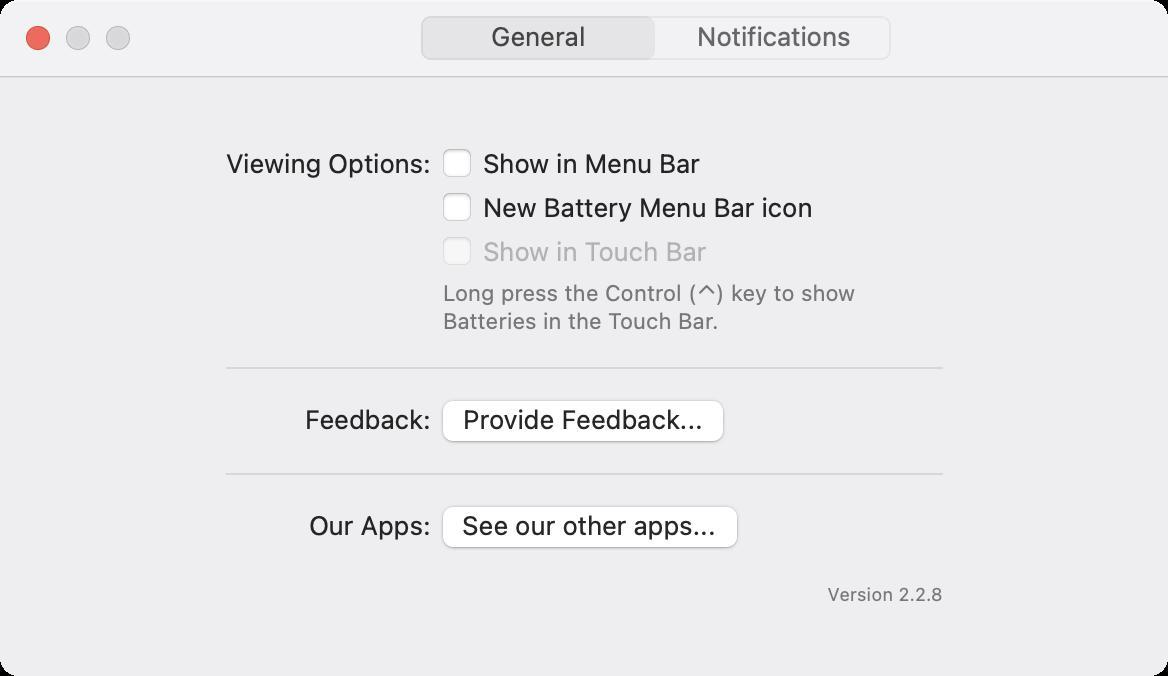
Accessibility tree:
{"name": "General", "role": "AXWindow", "description": null, "role_description": "standard window", "value": null, "position": "375.00;215.00", "size": "584;338", "children": [{"name": null, "role": "AXStaticText", "description": null, "role_description": "text", "value": "Viewing Options:", "position": "111.00;73.50", "size": "106;16", "children": []}, {"name": "Show_in_Menu_Bar", "role": "AXCheckBox", "description": null, "role_description": "checkbox", "value": 0, "position": "219.50;72.50", "size": "135;18", "children": []}, {"name": "New_Battery_Menu_Bar_icon", "role": "AXCheckBox", "description": null, "role_description": "checkbox", "value": 0, "position": "219.50;94.50", "size": "191;18", "children": []}, {"name": "Show_in_Touch_Bar", "role": "AXCheckBox", "description": null, "role_description": "checkbox", "value": 0, "position": "219.50;116.50", "size": "138;18", "children": []}, {"name": null, "role": "AXStaticText", "description": null, "role_description": "text", "value": "Long press the Control (⌃) key to show Batteries in the Touch Bar.", "position": "219.50;139.50", "size": "254;28", "children": []}, {"name": null, "role": "AXStaticText", "description": null, "role_description": "text", "value": "Feedback:", "position": "150.50;201.50", "size": "67;16", "children": []}, {"name": "Provide_Feedback...", "role": "AXButton", "description": null, "role_description": "button", "value": null, "position": "214.50;195.50", "size": "154;32", "children": []}, {"name": null, "role": "AXStaticText", "description": null, "role_description": "text", "value": "Our Apps:", "position": "152.50;254.50", "size": "65;16", "children": []}, {"name": "See_our_other_apps...", "role": "AXButton", "description": null, "role_description": "button", "value": null, "position": "214.50;248.50", "size": "161;32", "children": []}, {"name": null, "role": "AXStaticText", "description": null, "role_description": "text", "value": "Version 2.2.8", "position": "219.50;291.50", "size": "254;11", "children": []}, {"name": null, "role": "AXToolbar", "description": null, "role_description": "toolbar", "value": null, "position": "0.00;0.00", "size": "584;38", "children": [{"name": null, "role": "AXRadioGroup", "description": null, "role_description": "radio group", "value": "{\n    \"name\": null,\n    \"role\": \"AXRadioButton\",\n    \"description\": \"General\",\n    \"role_description\": \"radio button\",\n    \"value\": 1,\n    \"position\": \"209.50;7.00\",\n    \"size\": \"119;25\",\n    \"children\": []\n}", "position": "206.50;0.00", "size": "243;38", "children": [{"name": null, "role": "AXRadioButton", "description": "General", "role_description": "radio button", "value": 1, "position": "209.50;0.00", "size": "119;38", "children": []}, {"name": null, "role": "AXRadioButton", "description": "Notifications", "role_description": "radio button", "value": 0, "position": "328.50;0.00", "size": "118;38", "children": []}]}]}, {"name": null, "role": "AXButton", "description": null, "role_description": "close button", "value": null, "position": "12.00;11.00", "size": "14;16", "children": []}, {"name": null, "role": "AXButton", "description": null, "role_description": "zoom button", "value": null, "position": "52.00;11.00", "size": "14;16", "children": [{"name": null, "role": "AXGroup", "description": null, "role_description": "group", "value": null, "position": "52.00;11.00", "size": "14;16", "children": []}]}, {"name": null, "role": "AXButton", "description": null, "role_description": "minimize button", "value": null, "position": "32.00;11.00", "size": "14;16", "children": []}]}